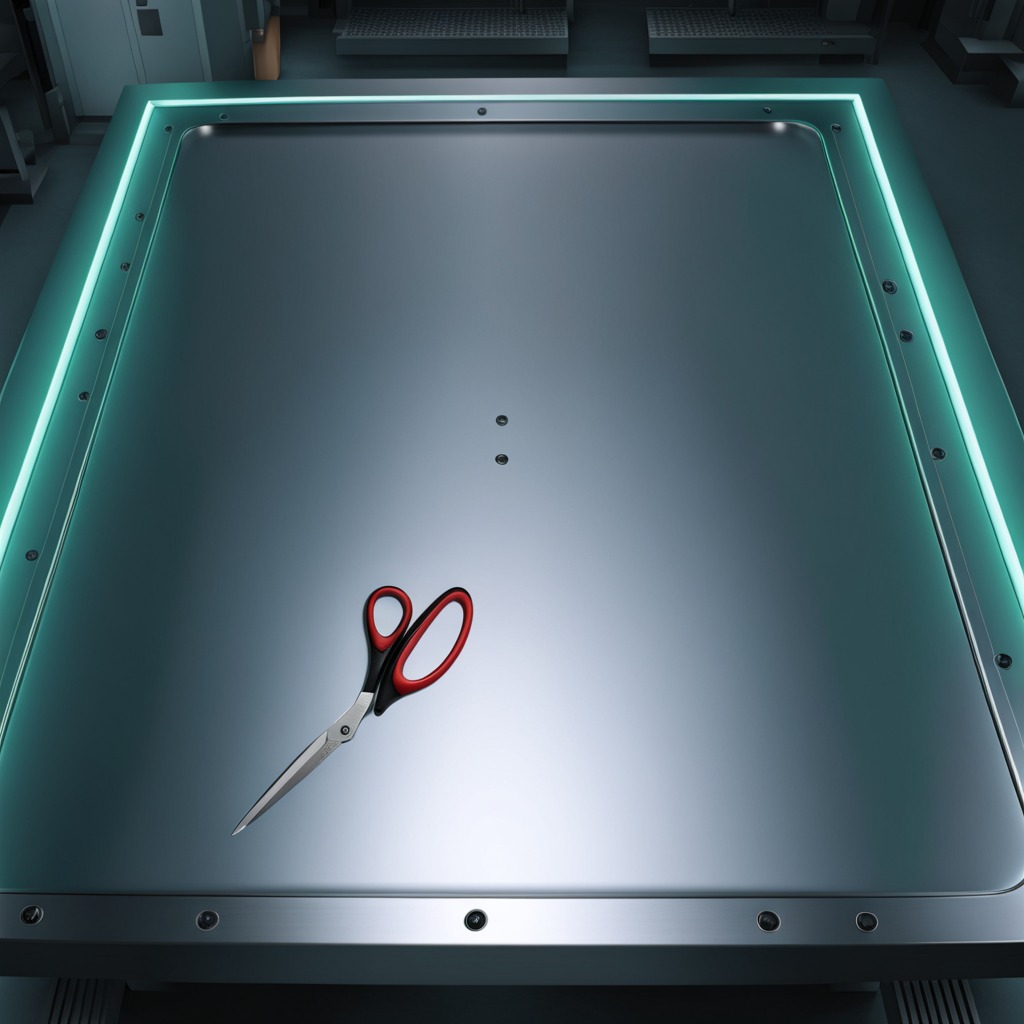
A scissor lying on a metal table in a machine shop under fluorescent lights.